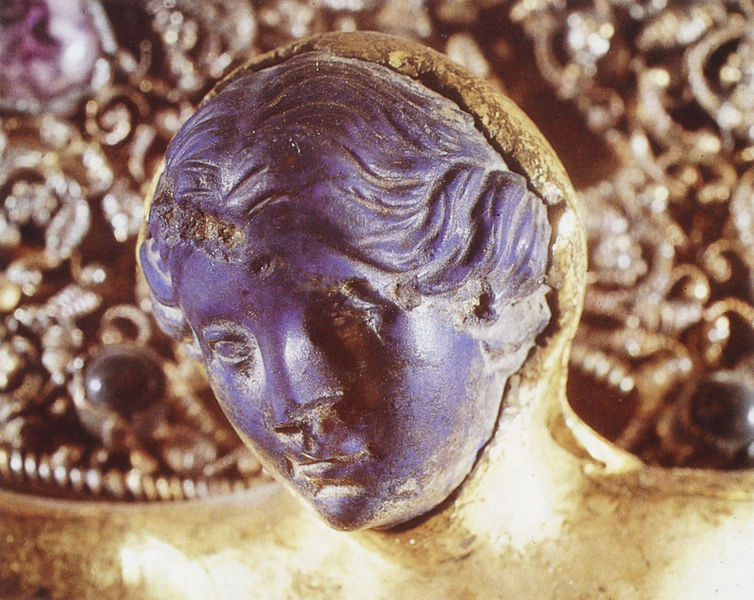
Titel: Herimannkreuz
Institution: Köln, Erzbischöfliches Diözesanmuseum
Schlagwörter: blau, kopf, schatten, mädchen, frau, haar, hintergrund, licht, mund, nase, ohr, schmuck, stirn, jung, augen, gesicht, stein, figur, gold, haare, kinn, mittelscheitel, perlen, skulptur, wangen, lila, jugendstil, detail, ornamente, metall, bronze, plastik, schimmer, deckel, vergoldet, edelstein, email, fassung, kostbar, römisch, geicht, geschmeide, lapislazuli, juwelen, ser, goldarbeit, frau statue gesicht kaputt stein, gesichtfrau, lapislazu